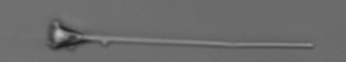
Label: Asterionellopsis_glacialis